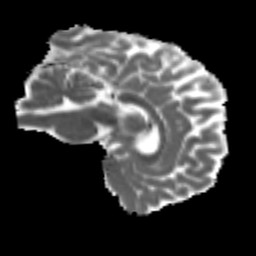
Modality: MD
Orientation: sagittal
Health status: ill
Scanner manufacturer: siemens
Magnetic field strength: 3 T
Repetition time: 6.7 s
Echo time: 0.1 s